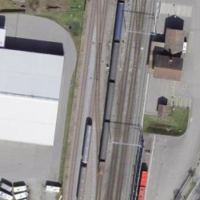
EUNIS habitat code: 54
Species observed at this site:
Silene latifolia